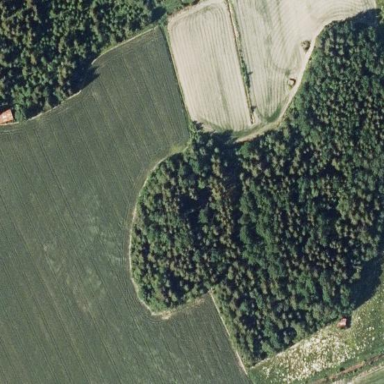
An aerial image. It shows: Forest area.